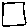
Label: square